Aerial crown-view tile of a tropical tree (Barro Colorado Island, Panama), acquired 20250818:
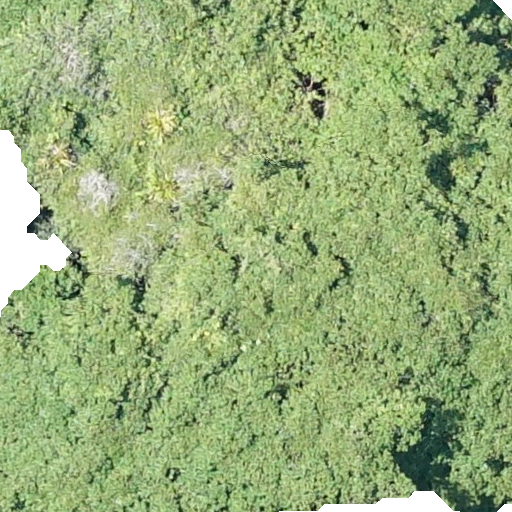
Species: Tachigali panamensis
GBIF accepted scientific name: Tachigali panamensis
Crown area: 510.442 m²